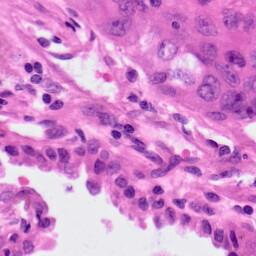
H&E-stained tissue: Lung